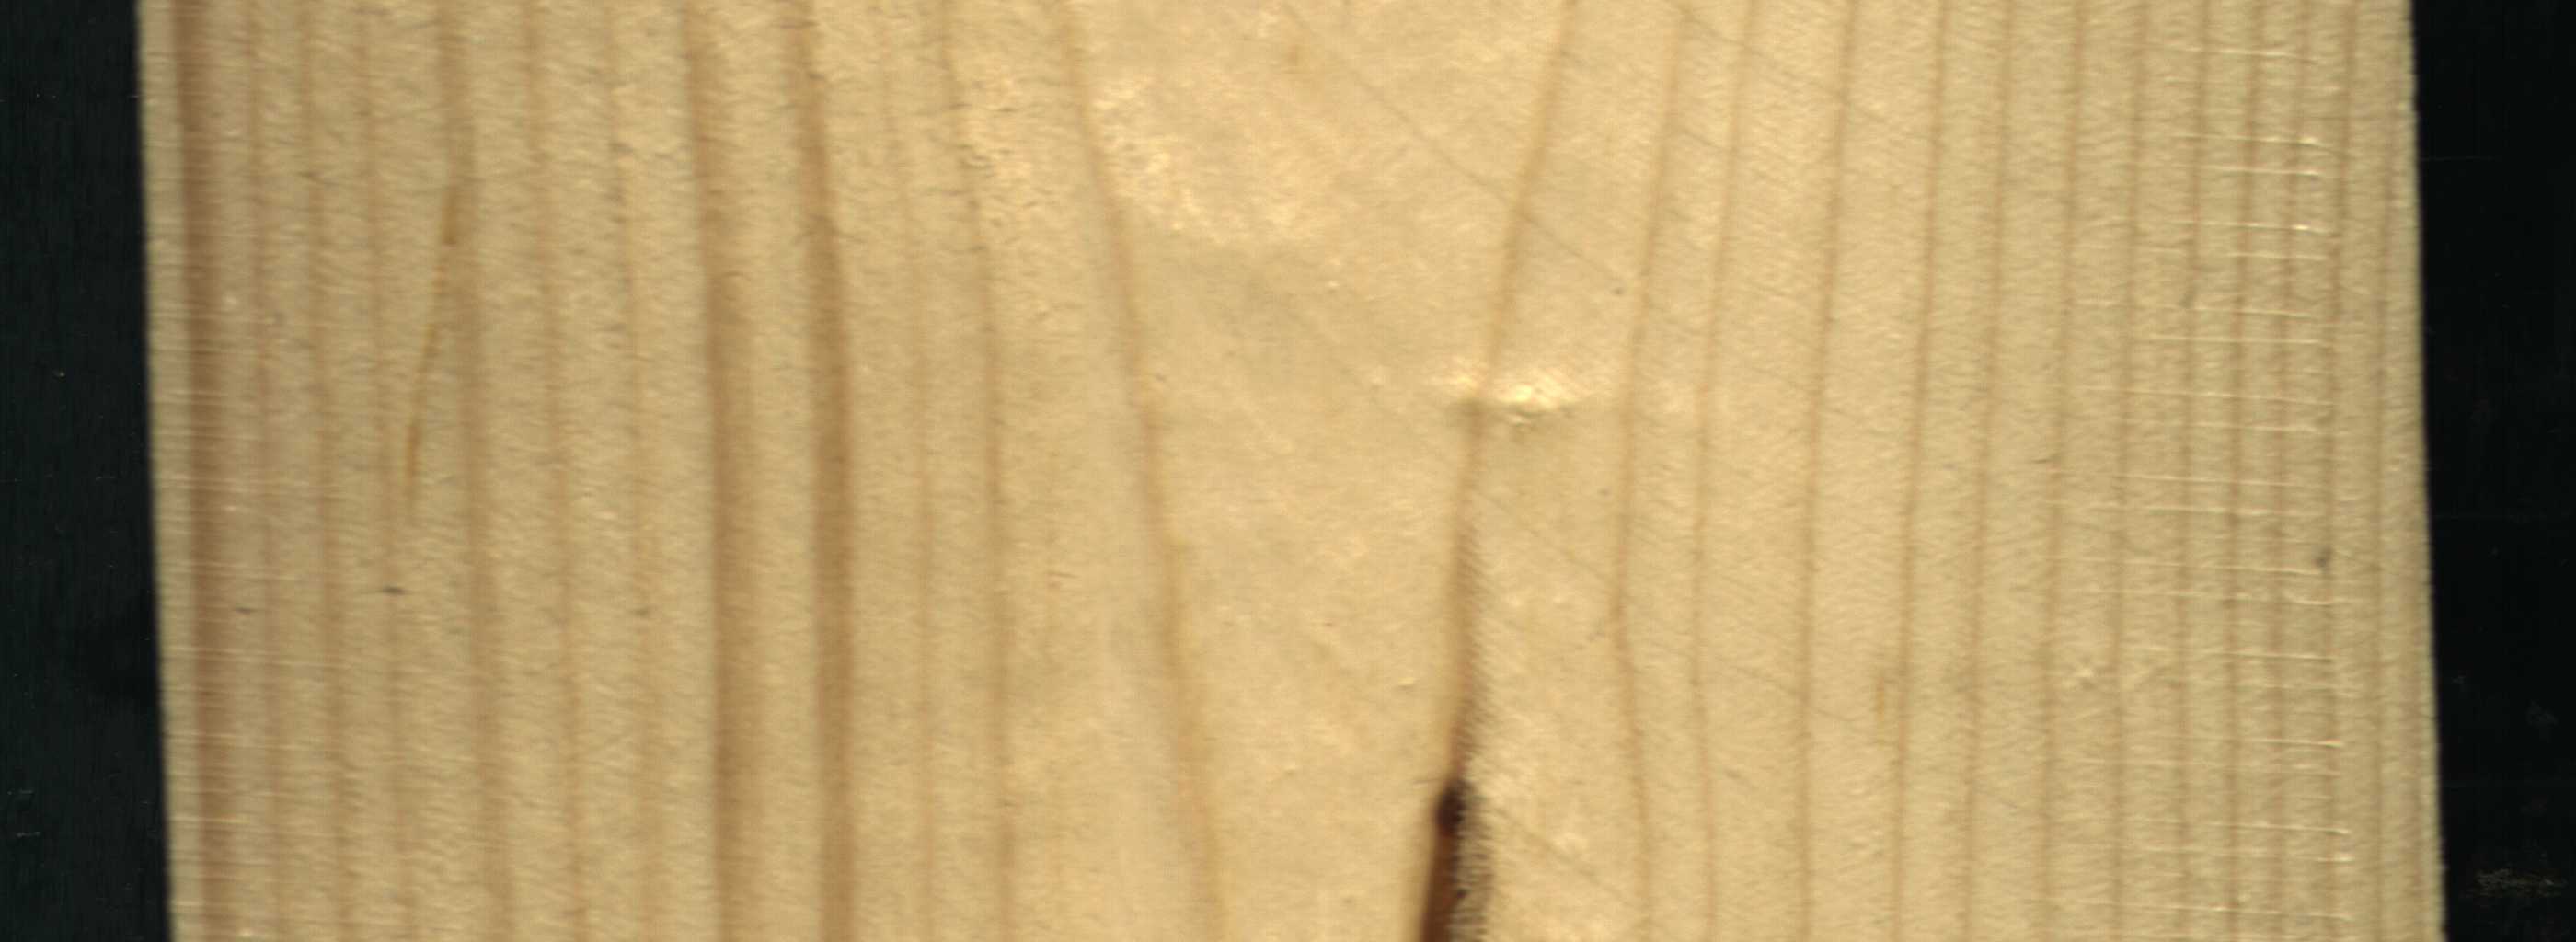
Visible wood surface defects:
resin